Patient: sex M, age 35
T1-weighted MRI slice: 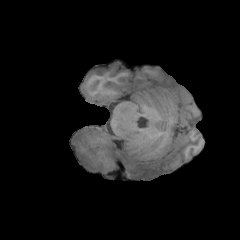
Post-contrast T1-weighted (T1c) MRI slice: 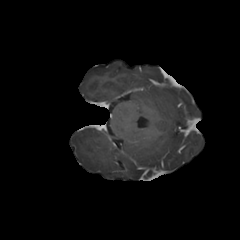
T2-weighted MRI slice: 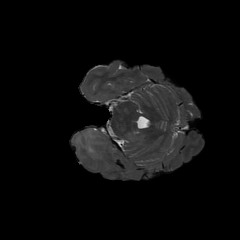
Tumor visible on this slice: yes
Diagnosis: Astrocytoma, IDH-wildtype
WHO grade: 2